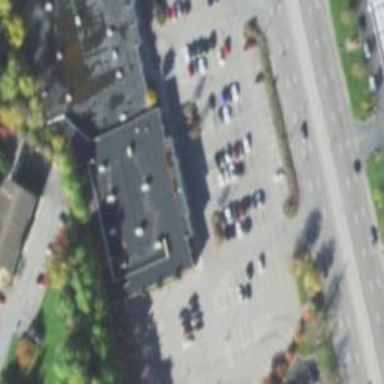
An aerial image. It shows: Retail building.